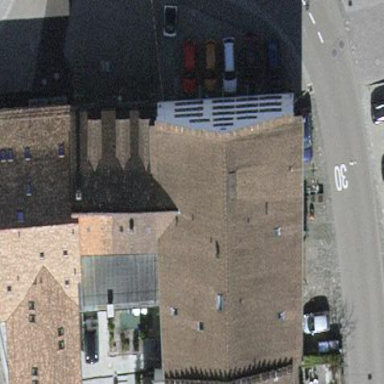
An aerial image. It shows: Building housing restaurant and hotel.